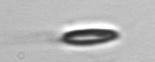
Label: Chrysochromulina